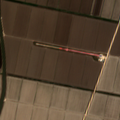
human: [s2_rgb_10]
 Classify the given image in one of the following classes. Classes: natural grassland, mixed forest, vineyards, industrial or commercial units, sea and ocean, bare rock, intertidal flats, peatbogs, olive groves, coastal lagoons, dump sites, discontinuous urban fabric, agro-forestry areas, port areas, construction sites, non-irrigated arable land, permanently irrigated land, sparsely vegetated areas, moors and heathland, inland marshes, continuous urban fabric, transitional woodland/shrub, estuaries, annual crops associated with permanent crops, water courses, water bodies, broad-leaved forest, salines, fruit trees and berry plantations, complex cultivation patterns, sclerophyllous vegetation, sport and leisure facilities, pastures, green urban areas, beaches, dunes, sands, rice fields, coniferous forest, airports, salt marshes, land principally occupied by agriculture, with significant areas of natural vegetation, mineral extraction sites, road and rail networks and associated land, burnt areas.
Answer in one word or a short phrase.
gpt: rice fields, pastures